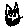
Label: cat